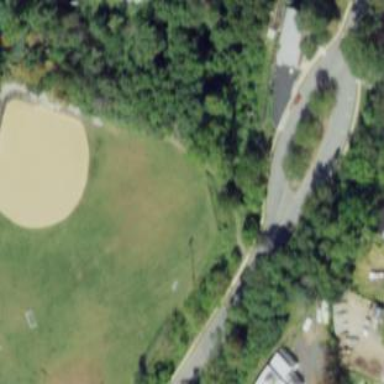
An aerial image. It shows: Grass pitch used for soccer and softball games.